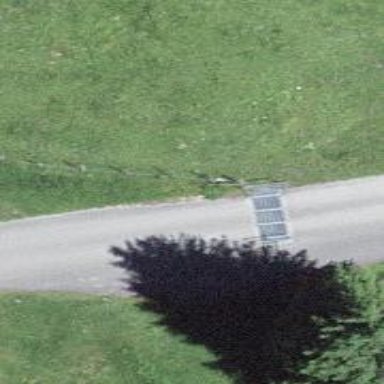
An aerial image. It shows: Cattle grid.